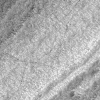
Atmospheric dust classification: not_dusty